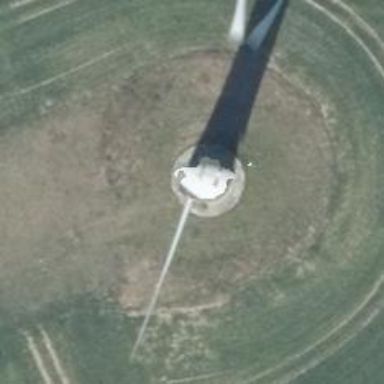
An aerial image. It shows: Wind generator powered by horizontal axis wind turbine.